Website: walmart
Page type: account-selection
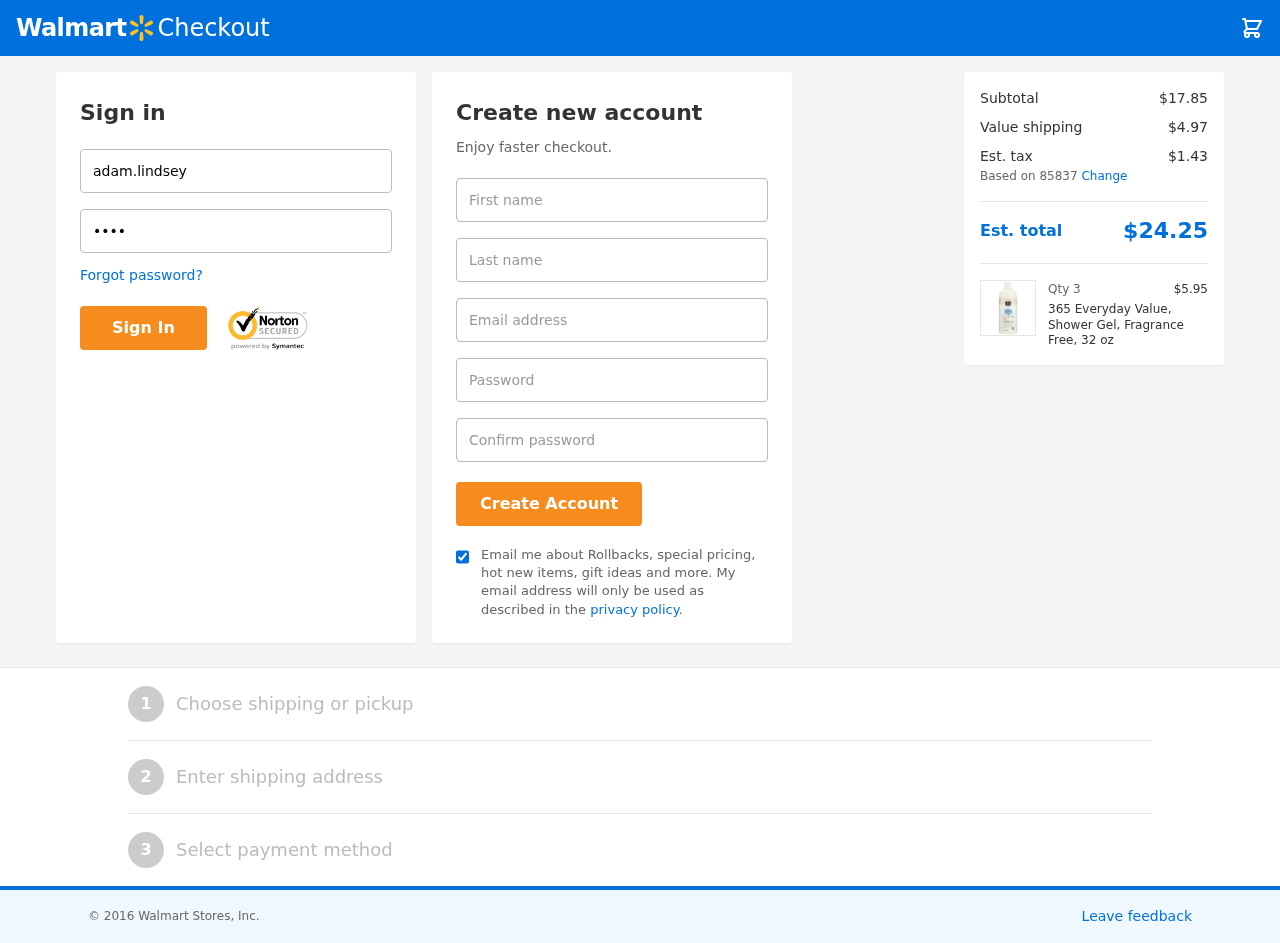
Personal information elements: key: PII_EMAIL
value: adam_lindsey@gmail.com
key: PII_FIRSTNAME
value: Adam
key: PII_LASTNAME
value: Lindsey
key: PII_LOGIN_USERNAME
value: adam.lindsey
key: PII_POSTCODE
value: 85837
Product elements: key: PRODUCT1_NAME
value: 365 Everyday Value, Shower Gel, Fragrance Free, 32 oz
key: PRODUCT1_PRICE
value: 5.95
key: PRODUCT1_QUANTITY
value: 3
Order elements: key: ORDER_SUBTOTAL
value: $17.85
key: ORDER_SHIPPING_COST
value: $4.97
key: ORDER_TAX
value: $1.43
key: ORDER_TOTAL
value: $24.25